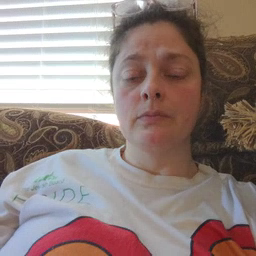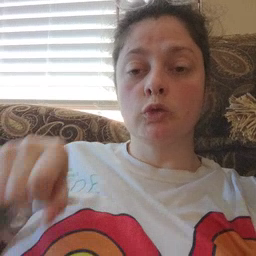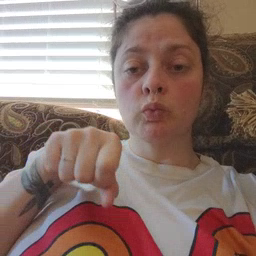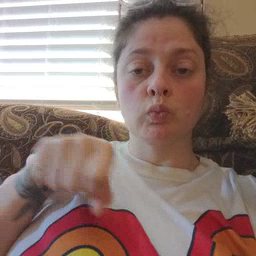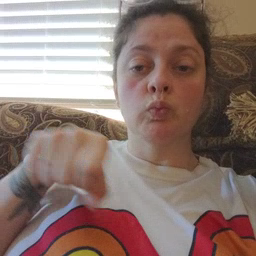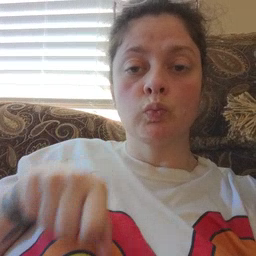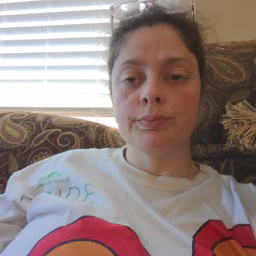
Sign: shoe